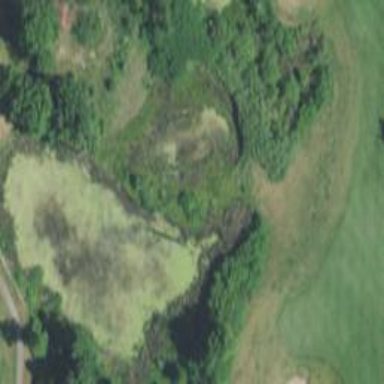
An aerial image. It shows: Picturesque scene of golf course with lateral water hazard.